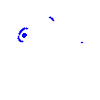
Particle: kaon